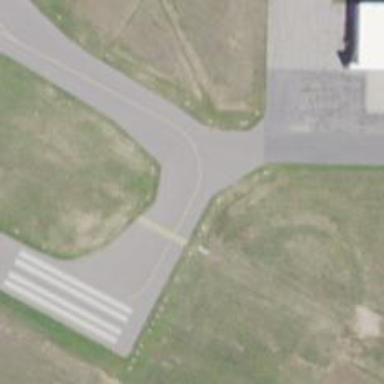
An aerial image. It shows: View of taxiway at the airport.